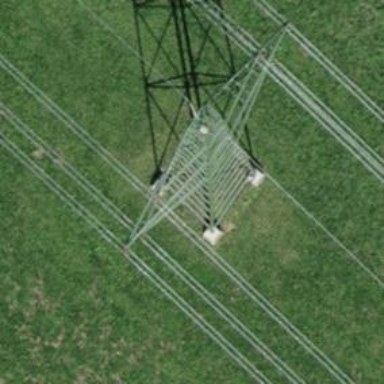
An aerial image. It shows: Towering power structure.